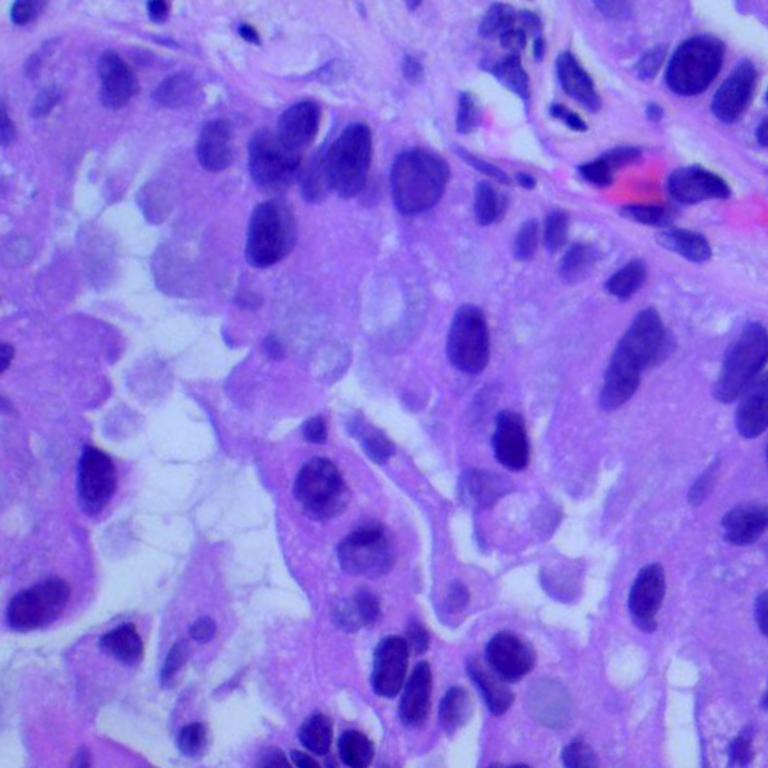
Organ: lung
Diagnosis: adenocarcinomas